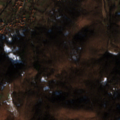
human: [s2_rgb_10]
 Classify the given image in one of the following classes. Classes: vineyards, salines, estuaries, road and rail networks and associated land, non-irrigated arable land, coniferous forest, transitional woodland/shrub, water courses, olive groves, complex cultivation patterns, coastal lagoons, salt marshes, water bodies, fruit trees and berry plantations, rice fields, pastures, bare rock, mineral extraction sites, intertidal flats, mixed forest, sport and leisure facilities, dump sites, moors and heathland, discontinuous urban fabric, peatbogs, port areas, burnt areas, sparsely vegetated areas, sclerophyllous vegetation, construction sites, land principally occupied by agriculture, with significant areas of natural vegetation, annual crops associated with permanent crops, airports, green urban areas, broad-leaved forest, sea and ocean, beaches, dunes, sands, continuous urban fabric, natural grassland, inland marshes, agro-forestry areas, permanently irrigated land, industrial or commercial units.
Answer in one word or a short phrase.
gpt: complex cultivation patterns, land principally occupied by agriculture, with significant areas of natural vegetation, broad-leaved forest